Field crop: tomato
Growth stage: 2
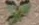
Species: solanum